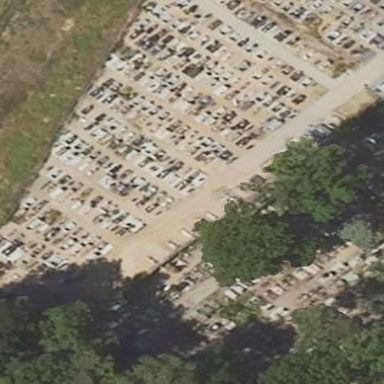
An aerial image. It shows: Sector within cemetery.